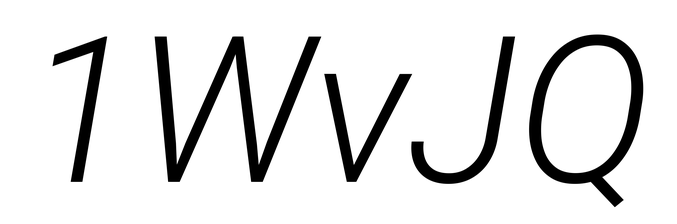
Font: Roboto-Italic_Light_Italic